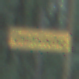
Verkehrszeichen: Umleitungsankuendigung
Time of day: SunriseSunset
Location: Outdoor (Nature)
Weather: NotSpecified
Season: Autumn
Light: Natural